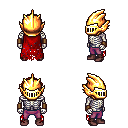
a pixel art fantasy rpg character, male body template, skeleton, red tattered cape, magenta pants, brunette short bangs hairstyle, gold helm, leather bracers, maroon shoes, four views (front, back, left, right), 2x2 character sprite sheet, small pixel art, hard edges, no anti-aliasing